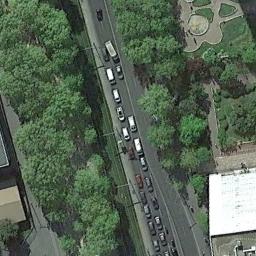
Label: freeway